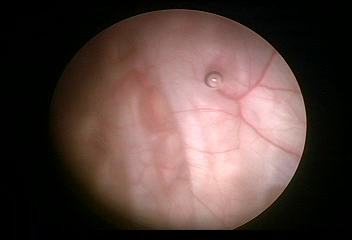
Modality: WLC
Class: Normal mucosa
Bladder cancer association: No